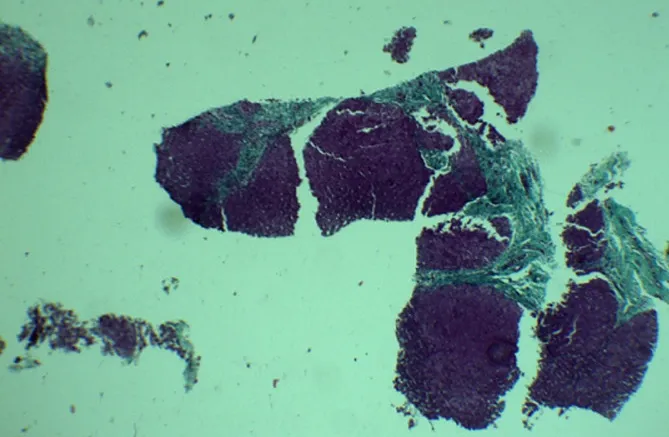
liver biopsy specimen with portal and focal periportal fibrosis at the masson's trichrome staining (4 magnification).
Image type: pathology (masson_trichrome)